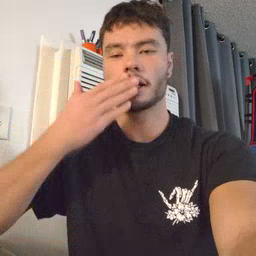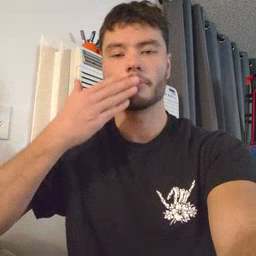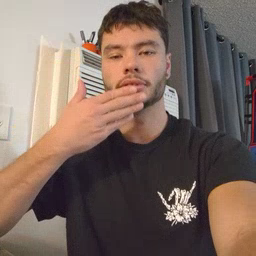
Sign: napkin